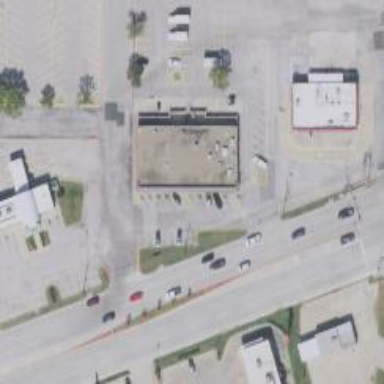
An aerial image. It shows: Convenience shop.